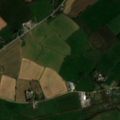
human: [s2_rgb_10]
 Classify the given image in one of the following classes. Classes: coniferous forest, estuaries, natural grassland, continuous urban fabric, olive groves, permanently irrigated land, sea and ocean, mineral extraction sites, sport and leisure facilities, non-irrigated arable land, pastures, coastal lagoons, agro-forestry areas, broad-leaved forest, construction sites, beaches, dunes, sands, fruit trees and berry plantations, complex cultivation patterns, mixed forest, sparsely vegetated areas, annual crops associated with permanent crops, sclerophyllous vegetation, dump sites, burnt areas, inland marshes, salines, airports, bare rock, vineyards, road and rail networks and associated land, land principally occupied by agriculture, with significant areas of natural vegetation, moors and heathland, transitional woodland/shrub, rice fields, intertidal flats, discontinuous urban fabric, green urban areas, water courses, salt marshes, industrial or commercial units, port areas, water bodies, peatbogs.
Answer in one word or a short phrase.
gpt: non-irrigated arable land, pastures, complex cultivation patterns